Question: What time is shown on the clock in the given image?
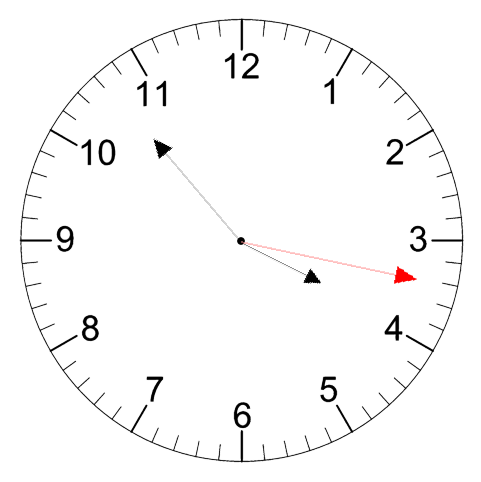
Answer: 03:53:17